Question: I followed this <URL>, but I modified it a bit to suit my project
This is what I have:
'''
class AgentFormValidation(object):
def __init__(self, context, request):
self.context = context
self.request = request
def __call__(self, form, value):
number = value['identity_information']['number']
print validateID(number)
type = value['identity_information']['type']
q = sqlahelper.get_session().query(Agents.id_number).filter(Agents.id_number == number).first()
if type == "IDNumber":
if not validateID(number):
if q:
exc = colander.Invalid(form["identity_information"], "ID Number %s already exists in Database" % number)
exc.number = "ID Number already exists "
raise exc
else:
exc = colander.Invalid(form["identity_information"], "ID Number %s is not a valid SA ID Number" % number)
exc.number = "Invalid ID number"
raise exc
elif type == "Passport":
if q:
exc = colander.Invalid(form["identity_information"], "Passport number %s already exists in Database" % number)
exc.number = "Passport number already exists"
raise exc
'''
'''
def gen_agent_schema_form(self):
_but = ('create agent',)
_title = "Create Agent"
if not self.context.__is_new__:
_but = ('update agent',)
_title = "Agent Details"
deals = []
if self.context.ou:
deals = [(deal.id, str(deal)) for deal in self.context.ou[0].org_deals]
schema = Agent(validator=AgentFormValidation(self.context, self.request), title=_title).bind(deals=deals)
form = Form(schema, buttons=_but)
return schema, form
'''
The validation works just fine. It just doesn't want to highlight the element.
When I replace:
'''
exc.number = "ID Number already exists"
'''
with
'''
exc['number'] = "ID Number already exists"
'''
It does highlight, but it Highlights the very first element on the form, which is 'first_name', which is also wrong.
I feel like I'm missing something small.
So I played around a little, when I do:
'''
exc = colander.Invalid(form, "ID Number %s already exists in Database" % number)
exc["identity_information"] = "ID Number already exists "
raise exc
'''
I get an alert message box(not js alert) above the correct field:

Instead of this, I need the field to highlight as in the example above.
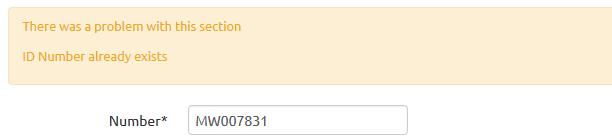
Answer: In your custom validator you always pass the form as the first parameter to colander.Invalid(). This way you add validation messages to the top of the form, but you do not trigger highlighting of schema nodes / elements. Start using simple validators working on a single schema node/element.
'''
exc = colander.Invalid(form["identity_information"], "ID Number %s already exists in Database" % number)
'''
Anyway, I don't see a clear requirement for inter-field validation. Instead of applying a complex class-based validator on the Agent Schema you could use available colander validators or create custom validators on each Agent Schema node, thus keeping validators as simple as possible. Your current validator implementation cares about too much for too many use cases.
I assumed you have two different use cases - registration and some another agent-related task. By inventing different schemas I can keep validation specific to schema nodes and use case. Uniqueness of ID may only be important while creating stuff with an add/create form, in an update form users may not able to change all these values but a limited set of personal information.
Main idea is usally apply schema node validators to get validation messages at schema nodes. In special cases apply form level validators (agent registration).
Your use case illustrates the domain of form validation. A class that validates form inputs against schemas and handles persistence-related topics (primary key uniqueness) is doing too much. Both should be encapsulated to evolve separately. Your business rules will change in time, the database table will always require uniqueness for primary keys.
'''
import colander
class AgentRegistration(colander.Schema):
"""schema for agent registration with email validation
Note the form validator is invoked only if none of the individual field validators raise an error.
"""
first_name = colander.SchemaNode(colander.String())
number = colander.SchemaNode(colander.Integer(), validator=can_register_agent)
email = colander.SchemaNode(colander.String(), validator=colander.Email())
verify_email = colander.SchemaNode(colander.String(), validator=colander.Email())
validator = verify_email_validator
class AgentDeals(colander.Schema):
"schema for managing agent deals"
first_name = colander.SchemaNode(colander.String())
number = colander.SchemaNode(colander.Integer(), validator=validateID)
email = colander.SchemaNode(colander.String(), validator=colander.Email())
'''
'''
def agent_unique(node, value):
"validate uniqueness of value in database table Agents"
if sqlahelper.get_session().query(Agents.id_number).filter(Agents.id_number == value).first()
raise Invalid(node,
'ID Number %r is already given to another agent. Please change it' % value)
def valid_SA_ID(node, value):
"validates SA ID Number - just a copy of your requirement calling your custom function"
if not validateID(value):
raise Invalid(node,
'SA ID Number %r is not valid.' % value)
def can_register_agent(node, value):
"ensure Agent ID Number is a valid and not already existing in database"
valid_SA_ID(node, value)
agent_unique(node, value)
def verify_email_validator(form, values):
"""schema level validator with access to all values
validates emails are same
validation messages are displayed on top of form"""
if values['email'] != values['verify_email']:
raise colander.Invalid(form, 'Email values do not match.')
'''
'''
class AgentRegistrationView(object)
def __init__(self, request):
"""Set some common variables needed for each view.
"""
self.request = request
self.context = request.context
@view_config(route_name='add_agent', permission='admin', renderer='add_agent.mako')
def add_agent(self):
"""return form to create new agents
may be we do not need to bind any deals data here"""
schema = AgentRegistration()
form = deform.Form(schema, action=self.request.route_url('add_agent'), buttons=('Add Agent','Cancel'))
class AgentDealsView(object)
def __init__(self, request):
"""Set some common variables needed for each view.
"""
self.request = request
self.context = request.context
def get_deals(self)
"""return deals to be bound to Agent Schema"""
if self.context.ou:
return [(deal.id, str(deal)) for deal in self.context.ou[0].org_deals]
@view_config(route_name='edit_agent' permission='edit', renderer='edit_agent.mako')
def edit_agent(self):
# we bind deals data to form
schema = AgentDeals().bind(deals=self.get_deals())
form = deform.Form(schema, action=self.request.route_url('edit_agent'), buttons=('Save','Cancel'))
'''
References
- <URL>
Besides that you may be interested in <URL>, but it adds another level of abstraction. Actually, I do not recommend it to you.